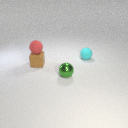
small brown rubber cube behind small green metal sphere